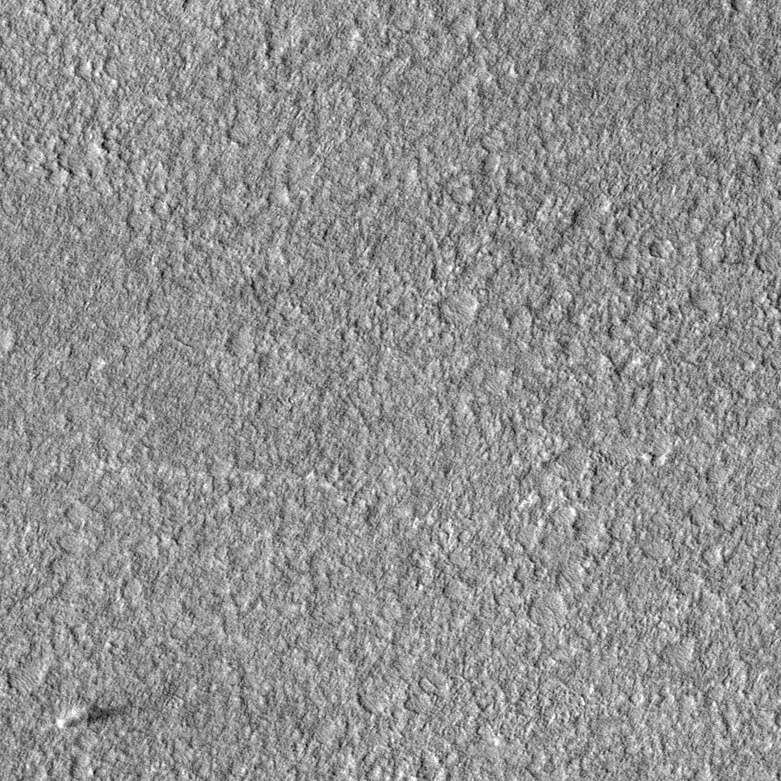
Label: dustdevil